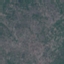
Land use / land cover: HerbaceousVegetation